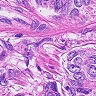
Metastatic tissue present: yes